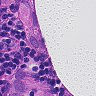
Metastatic tissue present: yes